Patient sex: F
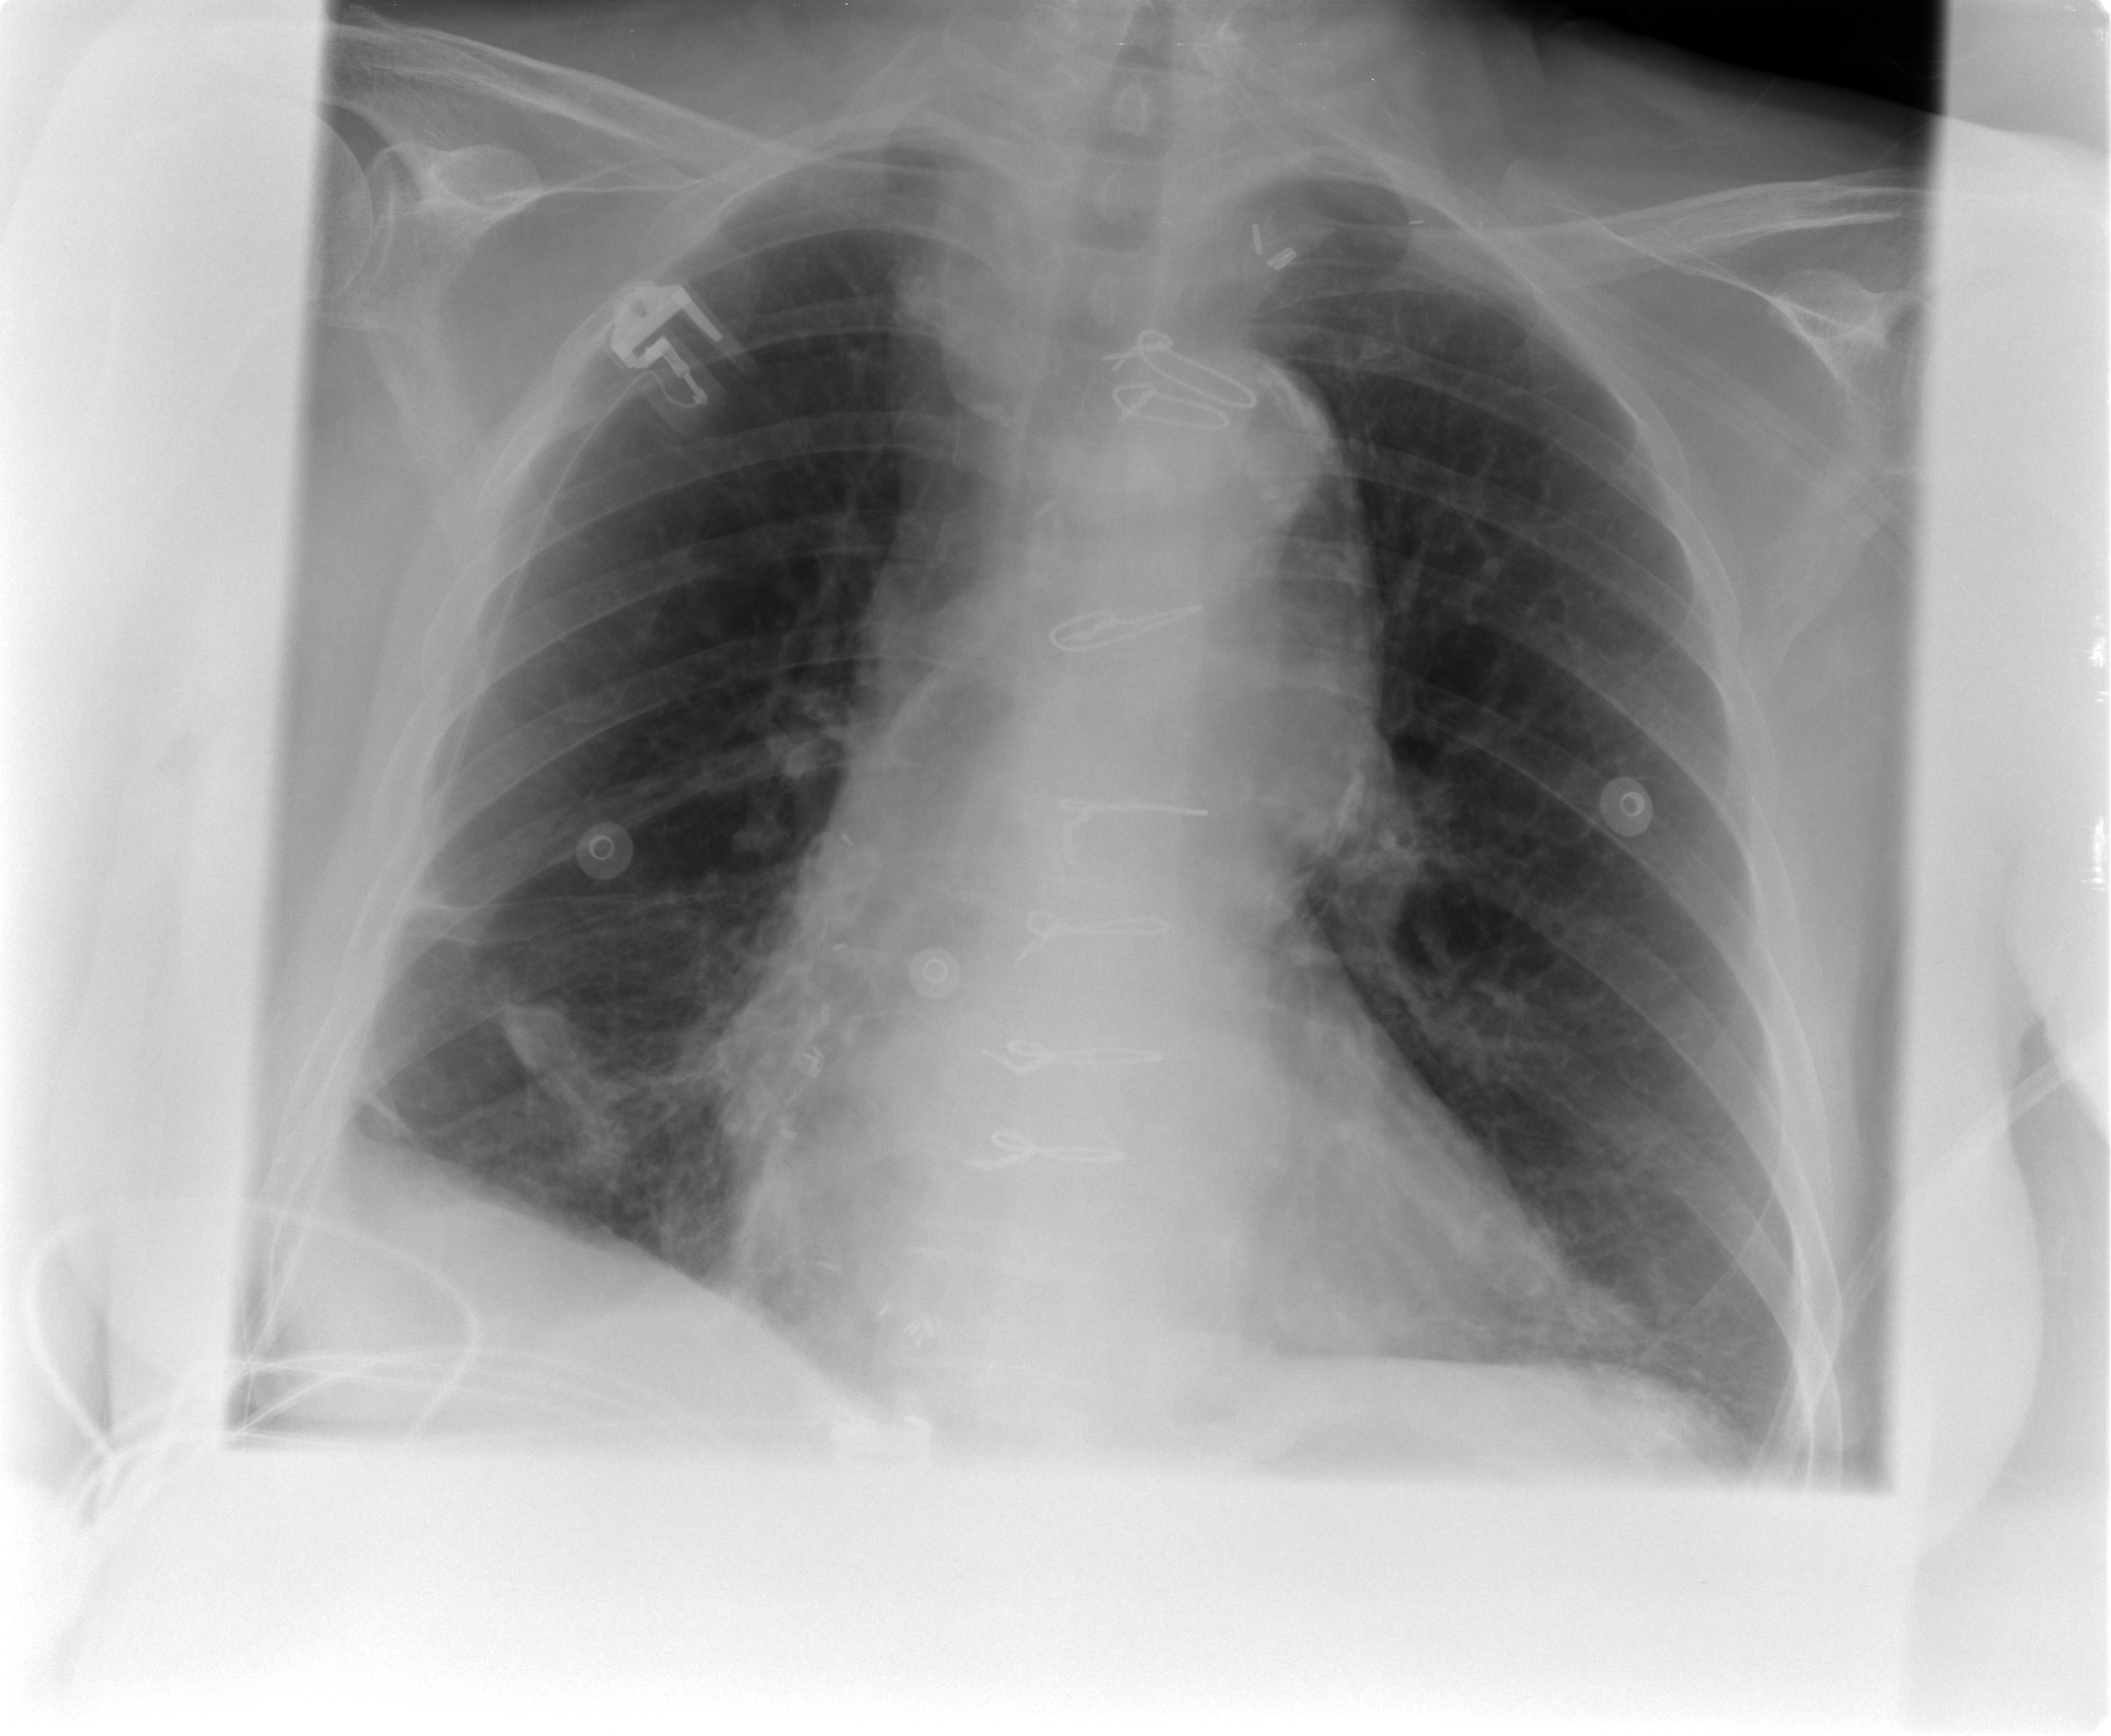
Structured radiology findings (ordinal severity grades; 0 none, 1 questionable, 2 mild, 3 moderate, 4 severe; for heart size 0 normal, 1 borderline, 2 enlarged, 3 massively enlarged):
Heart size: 1
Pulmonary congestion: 2
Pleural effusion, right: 2
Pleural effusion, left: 0
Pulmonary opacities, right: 0
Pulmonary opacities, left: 0
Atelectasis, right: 2
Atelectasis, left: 0